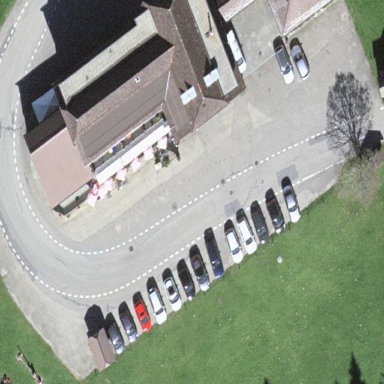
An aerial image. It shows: Parking area.